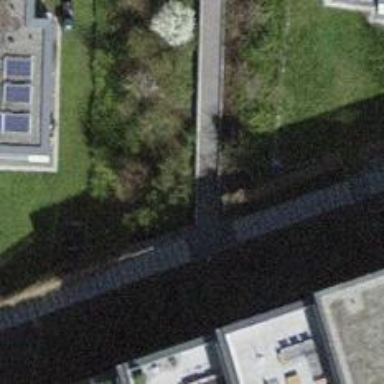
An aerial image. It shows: Road with steps.